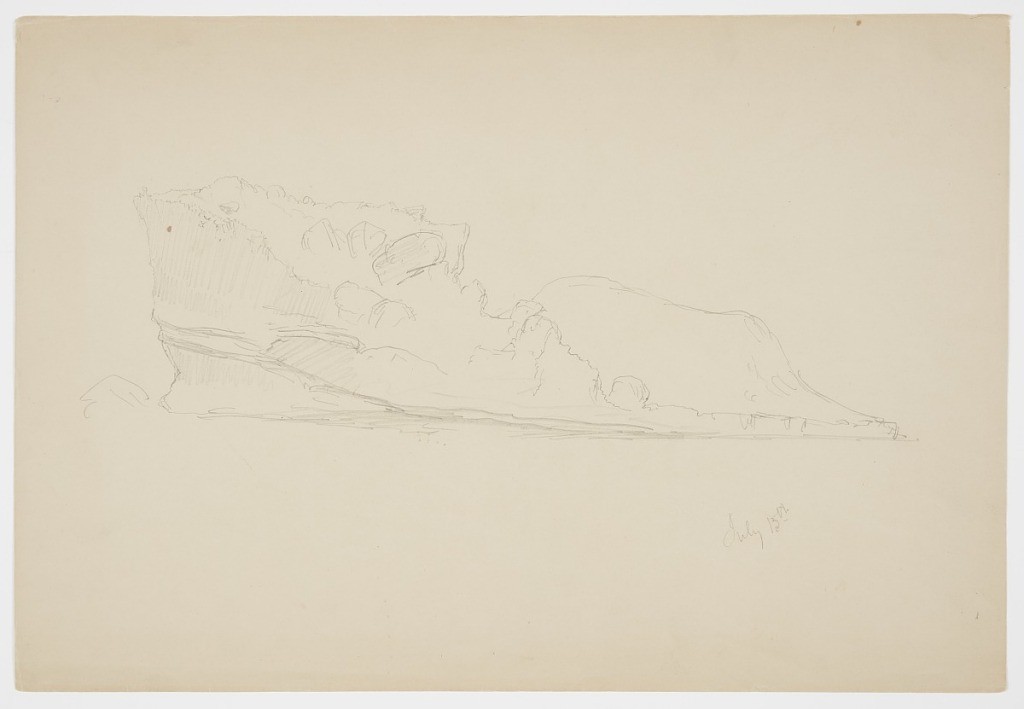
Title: Iceberg near Belle Isle, Canada
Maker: Frederic Edwin Church, American, 1826–1900
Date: July 15, 1859
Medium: Graphite on tan wove paper
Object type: Drawing
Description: Seascape sketch showing a view of a large, craggy iceberg floating in the waters near Belle Isle, off the coast of Labrador, Canada. Dominating the composition at center, the foremost portion of the iceberg is defined by extremely craggy, serrated, potentially collapsed forms that resemble broken porcelain. The rear portion of the berg features a double-humped prominence. Sheer, vertical edge on left side of the iceberg.